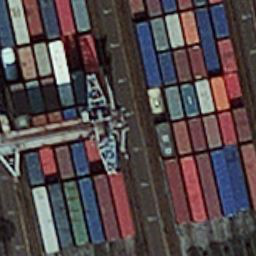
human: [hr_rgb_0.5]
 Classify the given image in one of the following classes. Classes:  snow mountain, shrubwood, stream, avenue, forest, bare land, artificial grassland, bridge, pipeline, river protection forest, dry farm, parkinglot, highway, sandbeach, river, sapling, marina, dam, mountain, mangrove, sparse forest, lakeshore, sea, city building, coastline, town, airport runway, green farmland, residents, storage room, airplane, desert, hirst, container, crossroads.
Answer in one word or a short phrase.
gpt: container